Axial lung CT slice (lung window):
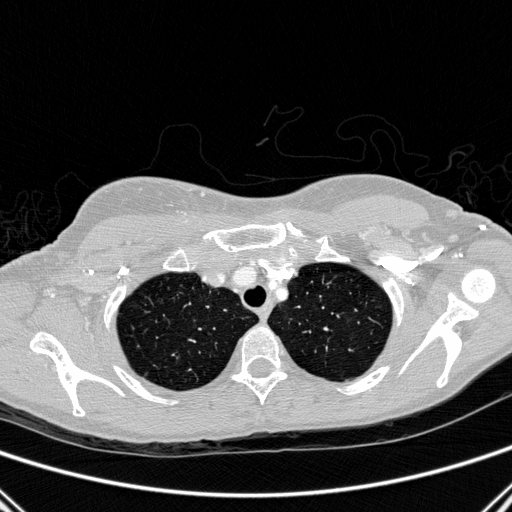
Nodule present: no